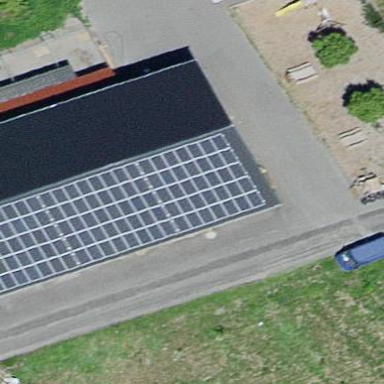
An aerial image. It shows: Solar power generator using photovoltaic panels.